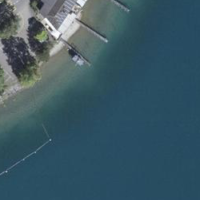
EUNIS habitat code: 14
Species observed at this site:
Podiceps cristatus